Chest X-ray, AP view. Patient: 73 years old, sex F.
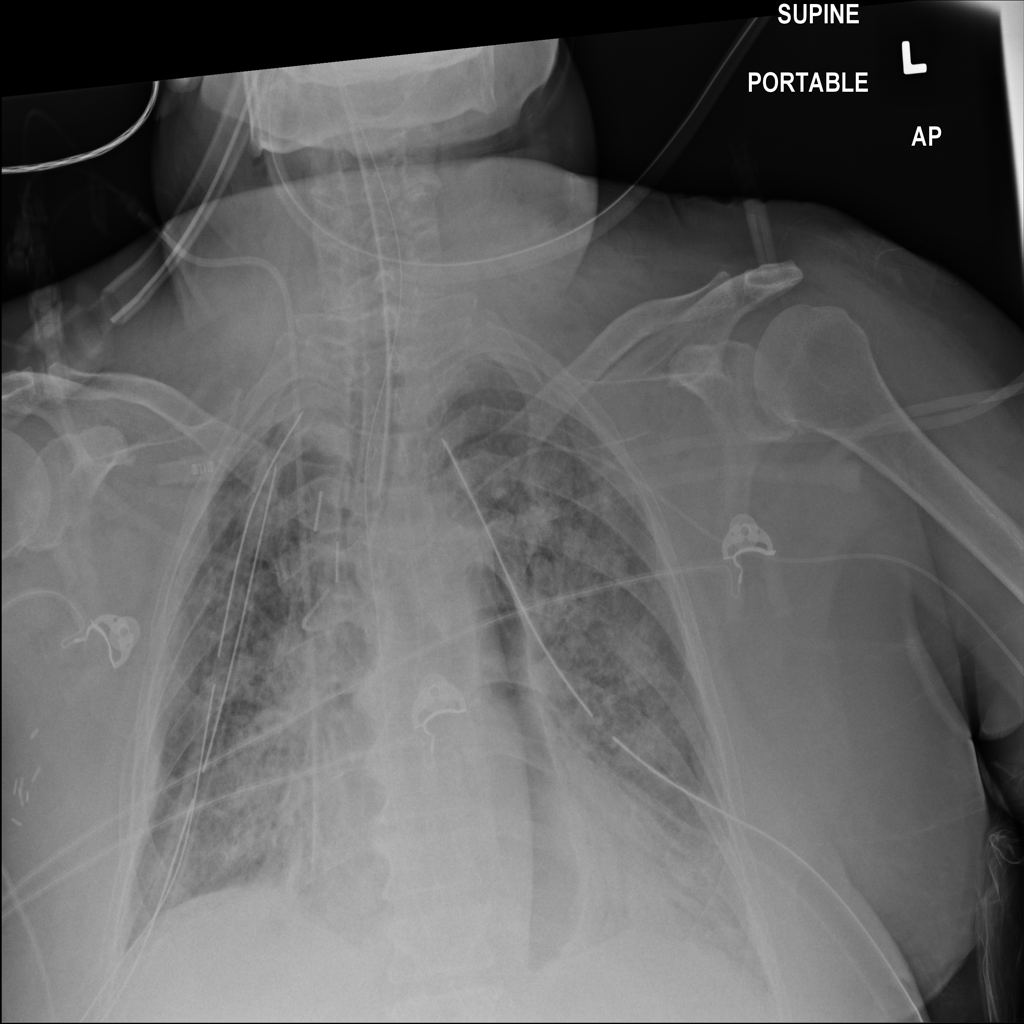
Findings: Emphysema, Infiltration, Pneumothorax